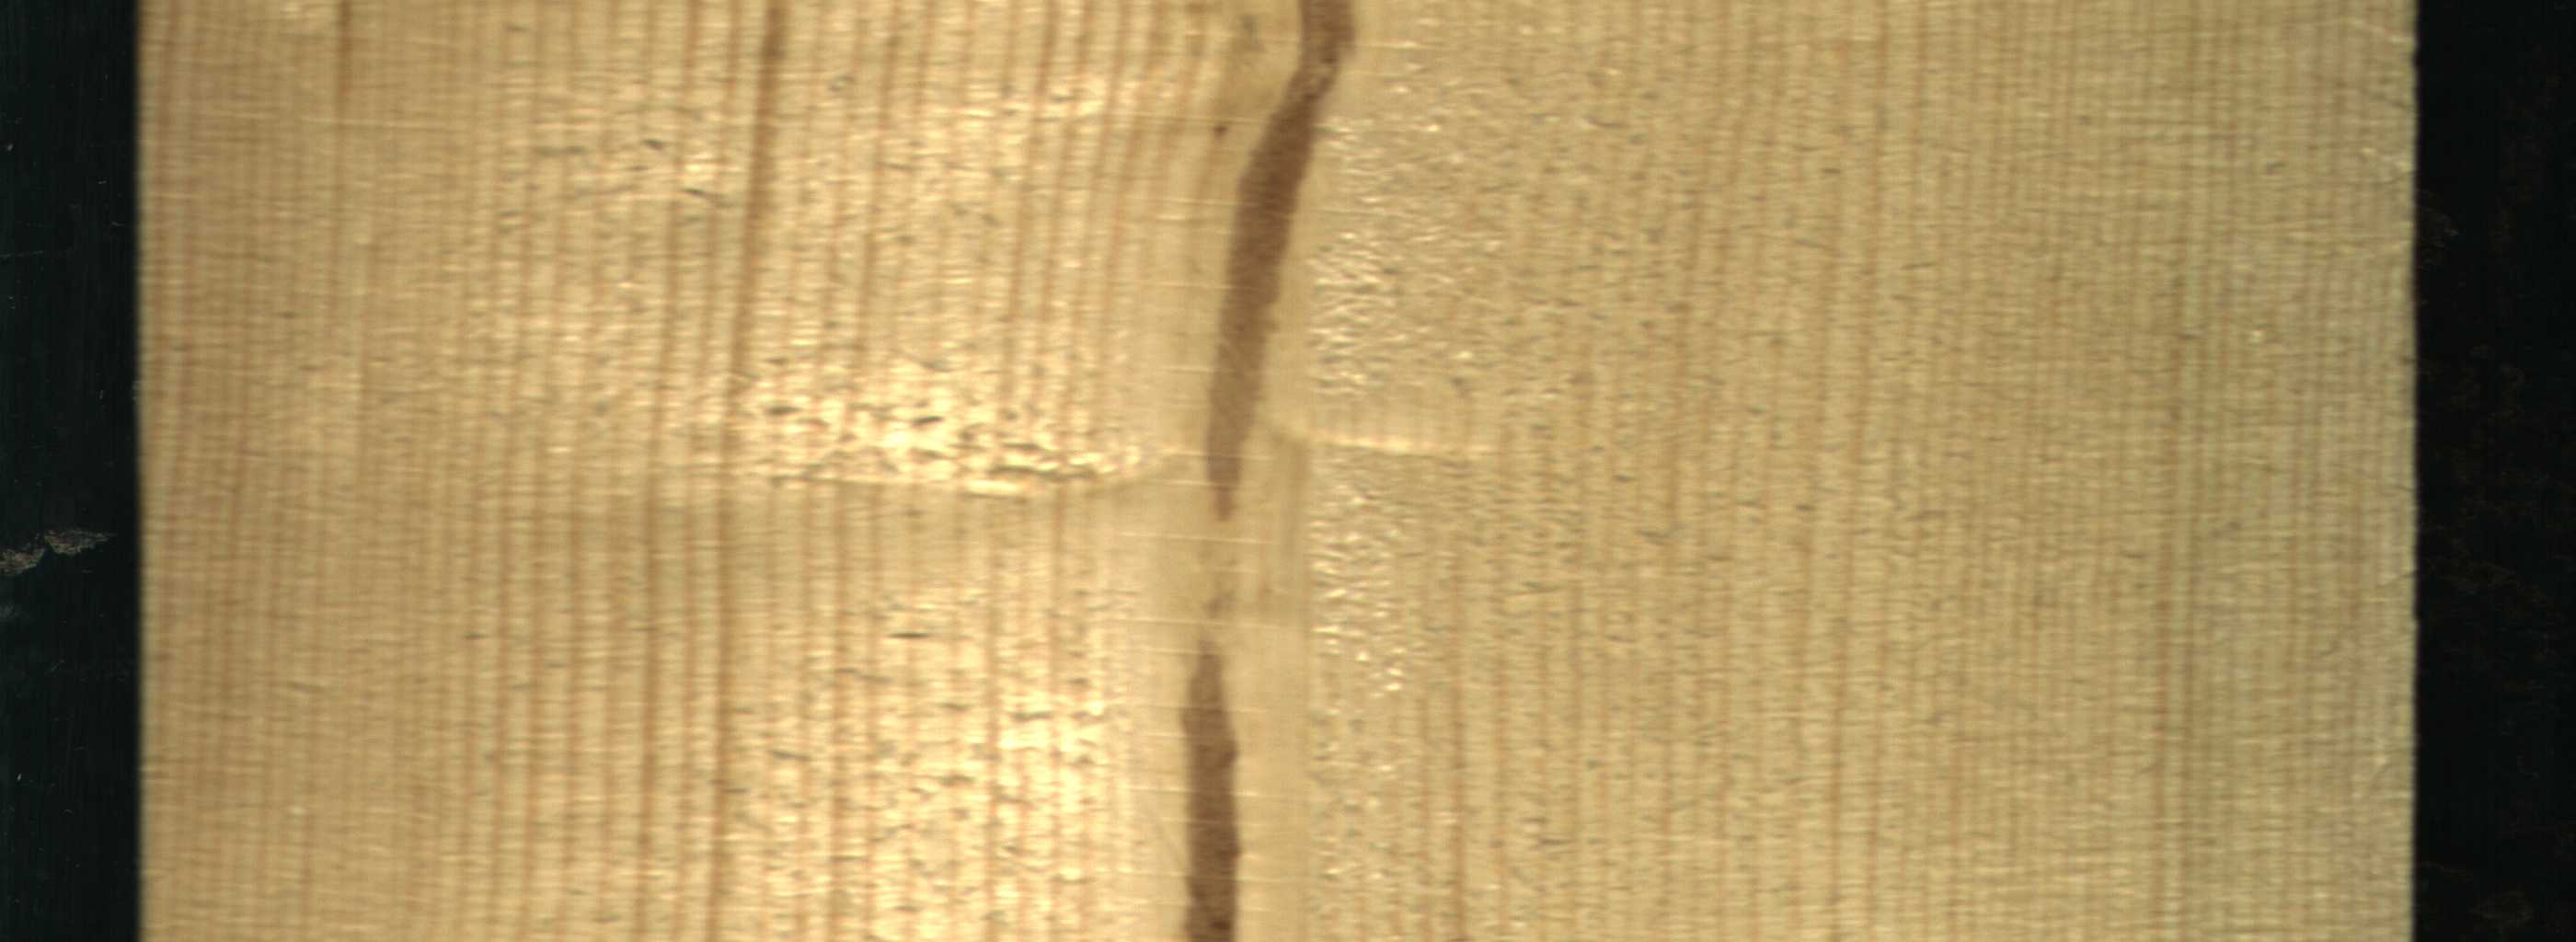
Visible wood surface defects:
Marrow
Marrow